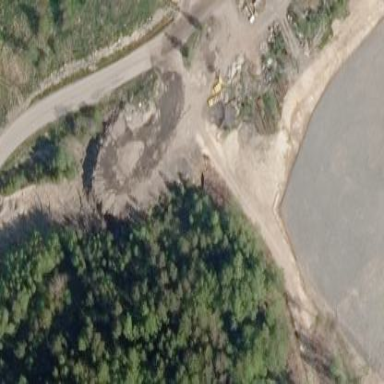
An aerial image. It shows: Quarry used for extracting aggregate resources.